Field crop: tomato
Growth stage: 2
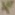
Species: solanum